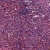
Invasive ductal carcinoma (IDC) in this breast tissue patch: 0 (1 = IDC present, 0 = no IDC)